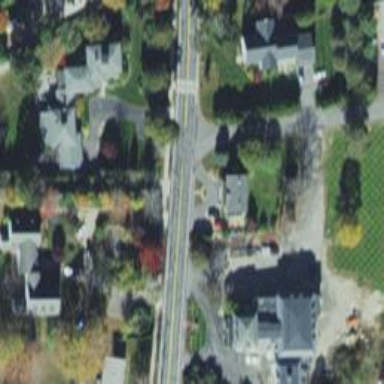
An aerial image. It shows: Residential road with sidewalk on the left.